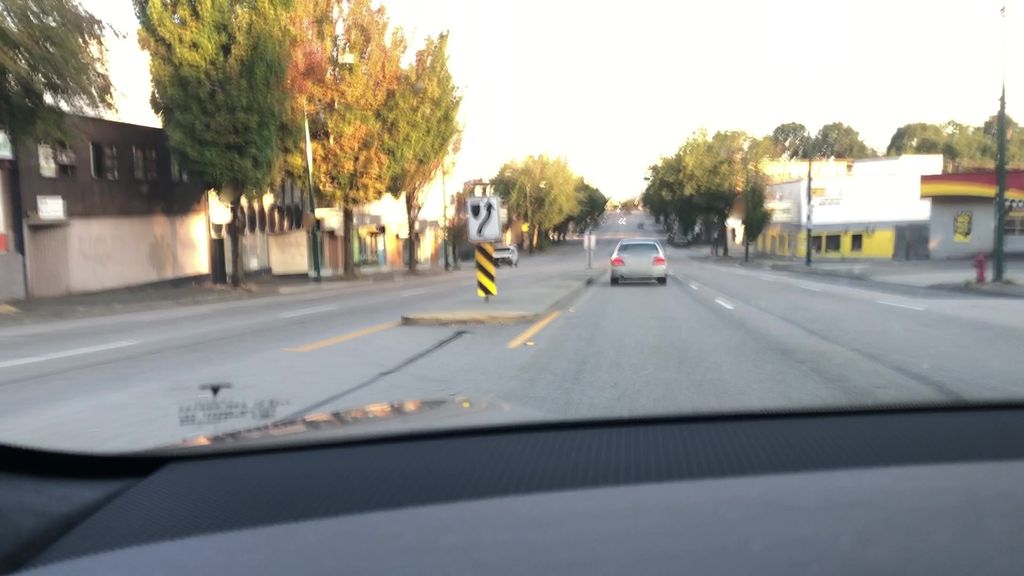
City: vancouver